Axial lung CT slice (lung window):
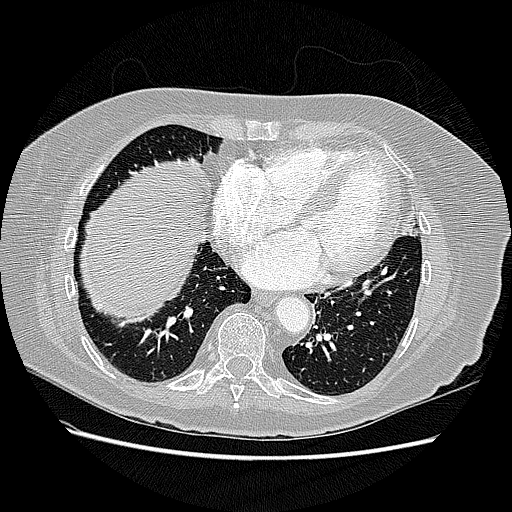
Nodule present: no